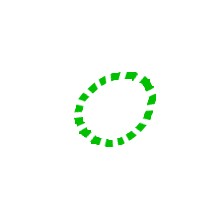
Shape: circle